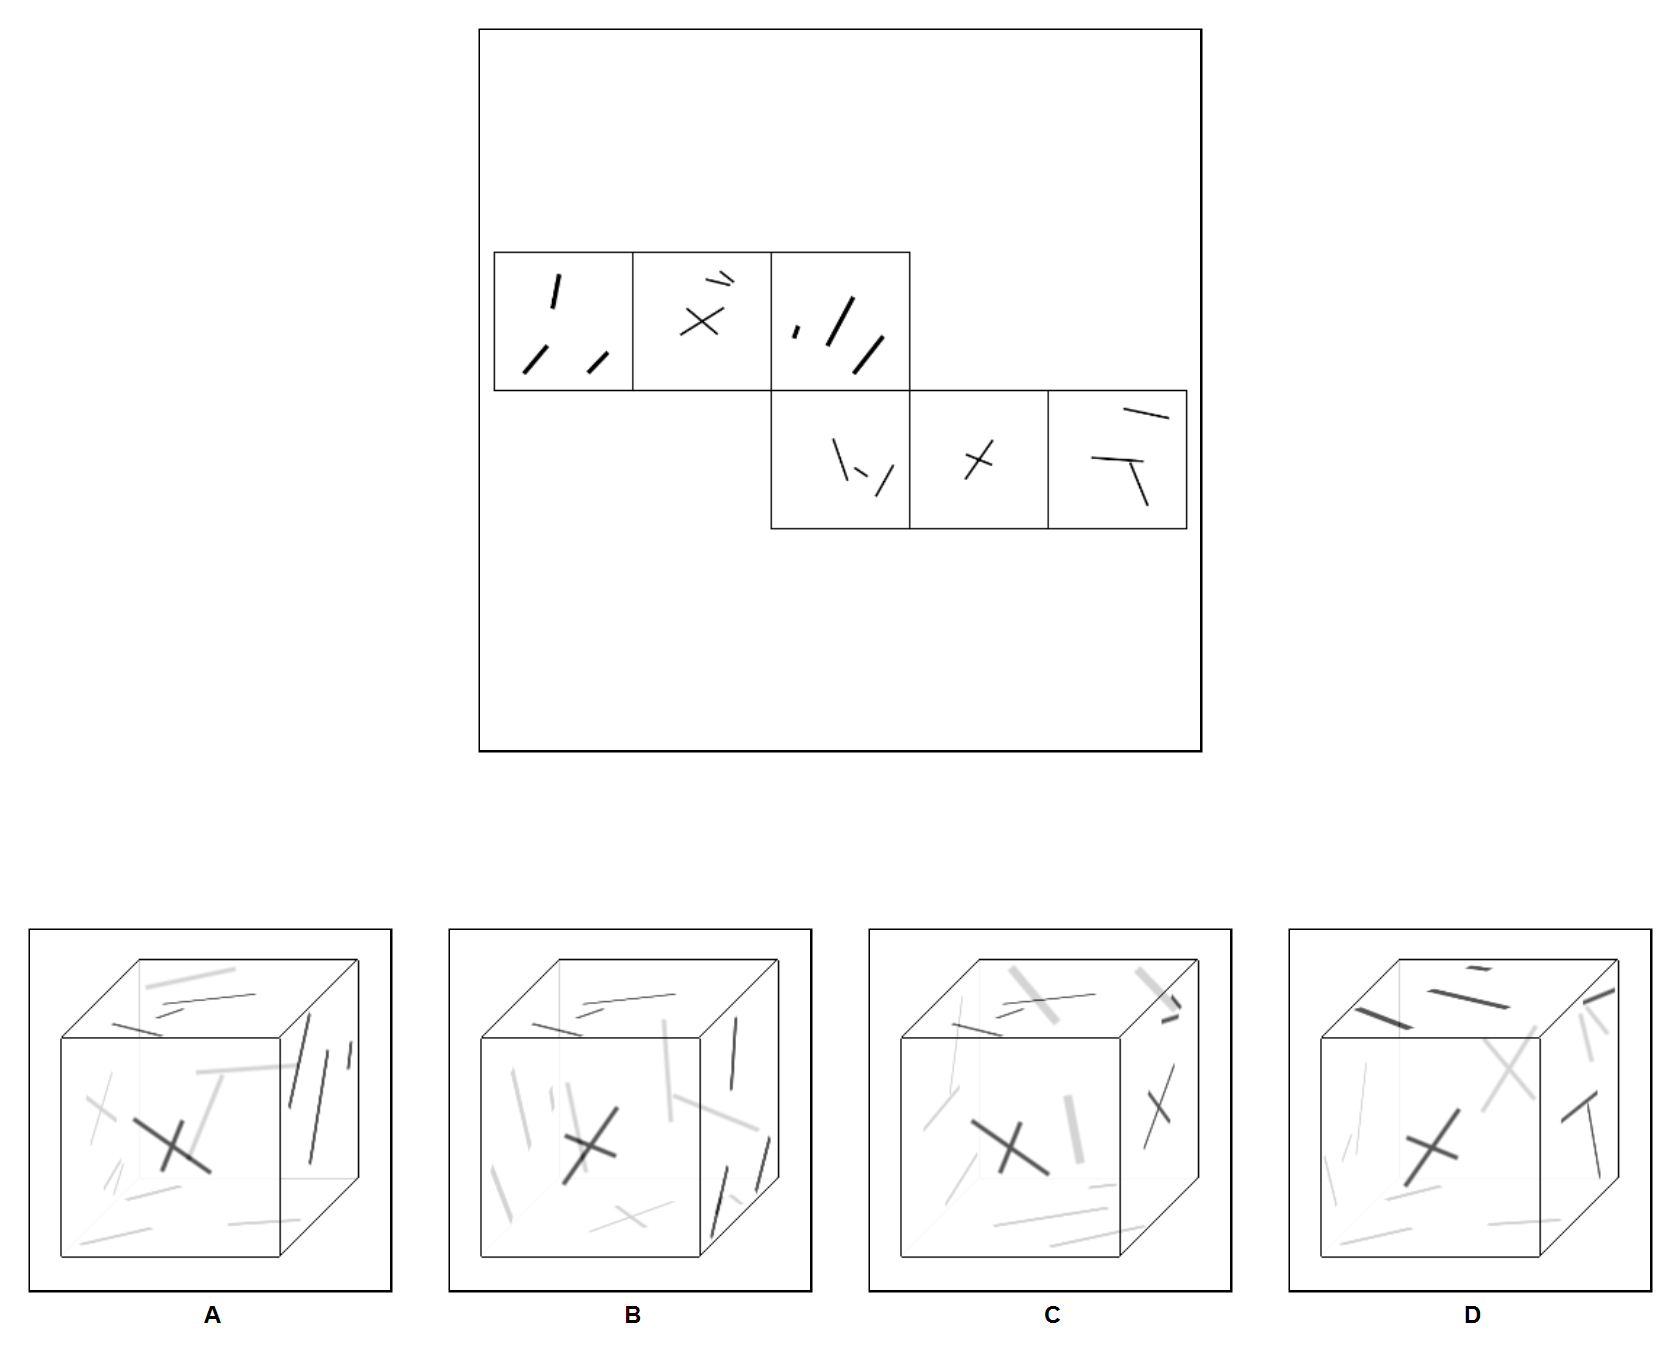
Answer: D